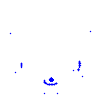
Particle: electron